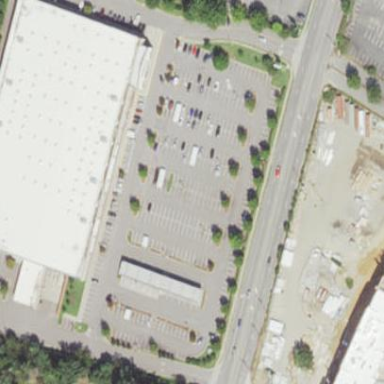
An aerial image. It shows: Wholesale shop located inside building.